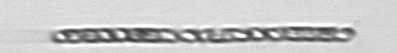
Label: Dactyliosolen_fragilissimus